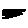
Label: tree